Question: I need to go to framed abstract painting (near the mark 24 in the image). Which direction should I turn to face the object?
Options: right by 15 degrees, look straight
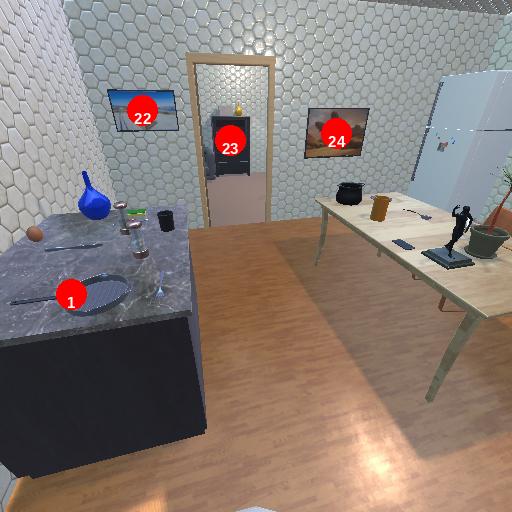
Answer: right by 15 degrees